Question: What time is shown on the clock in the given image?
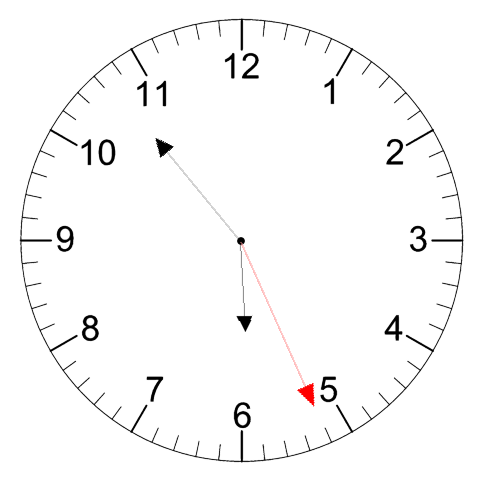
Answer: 05:53:26